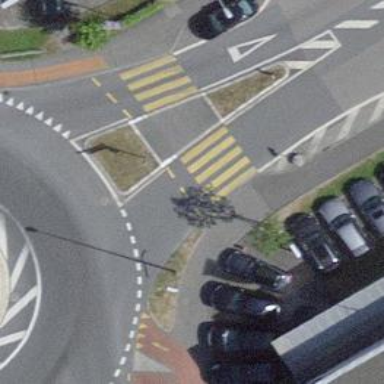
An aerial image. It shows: Kerb serving as barrier.